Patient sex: M
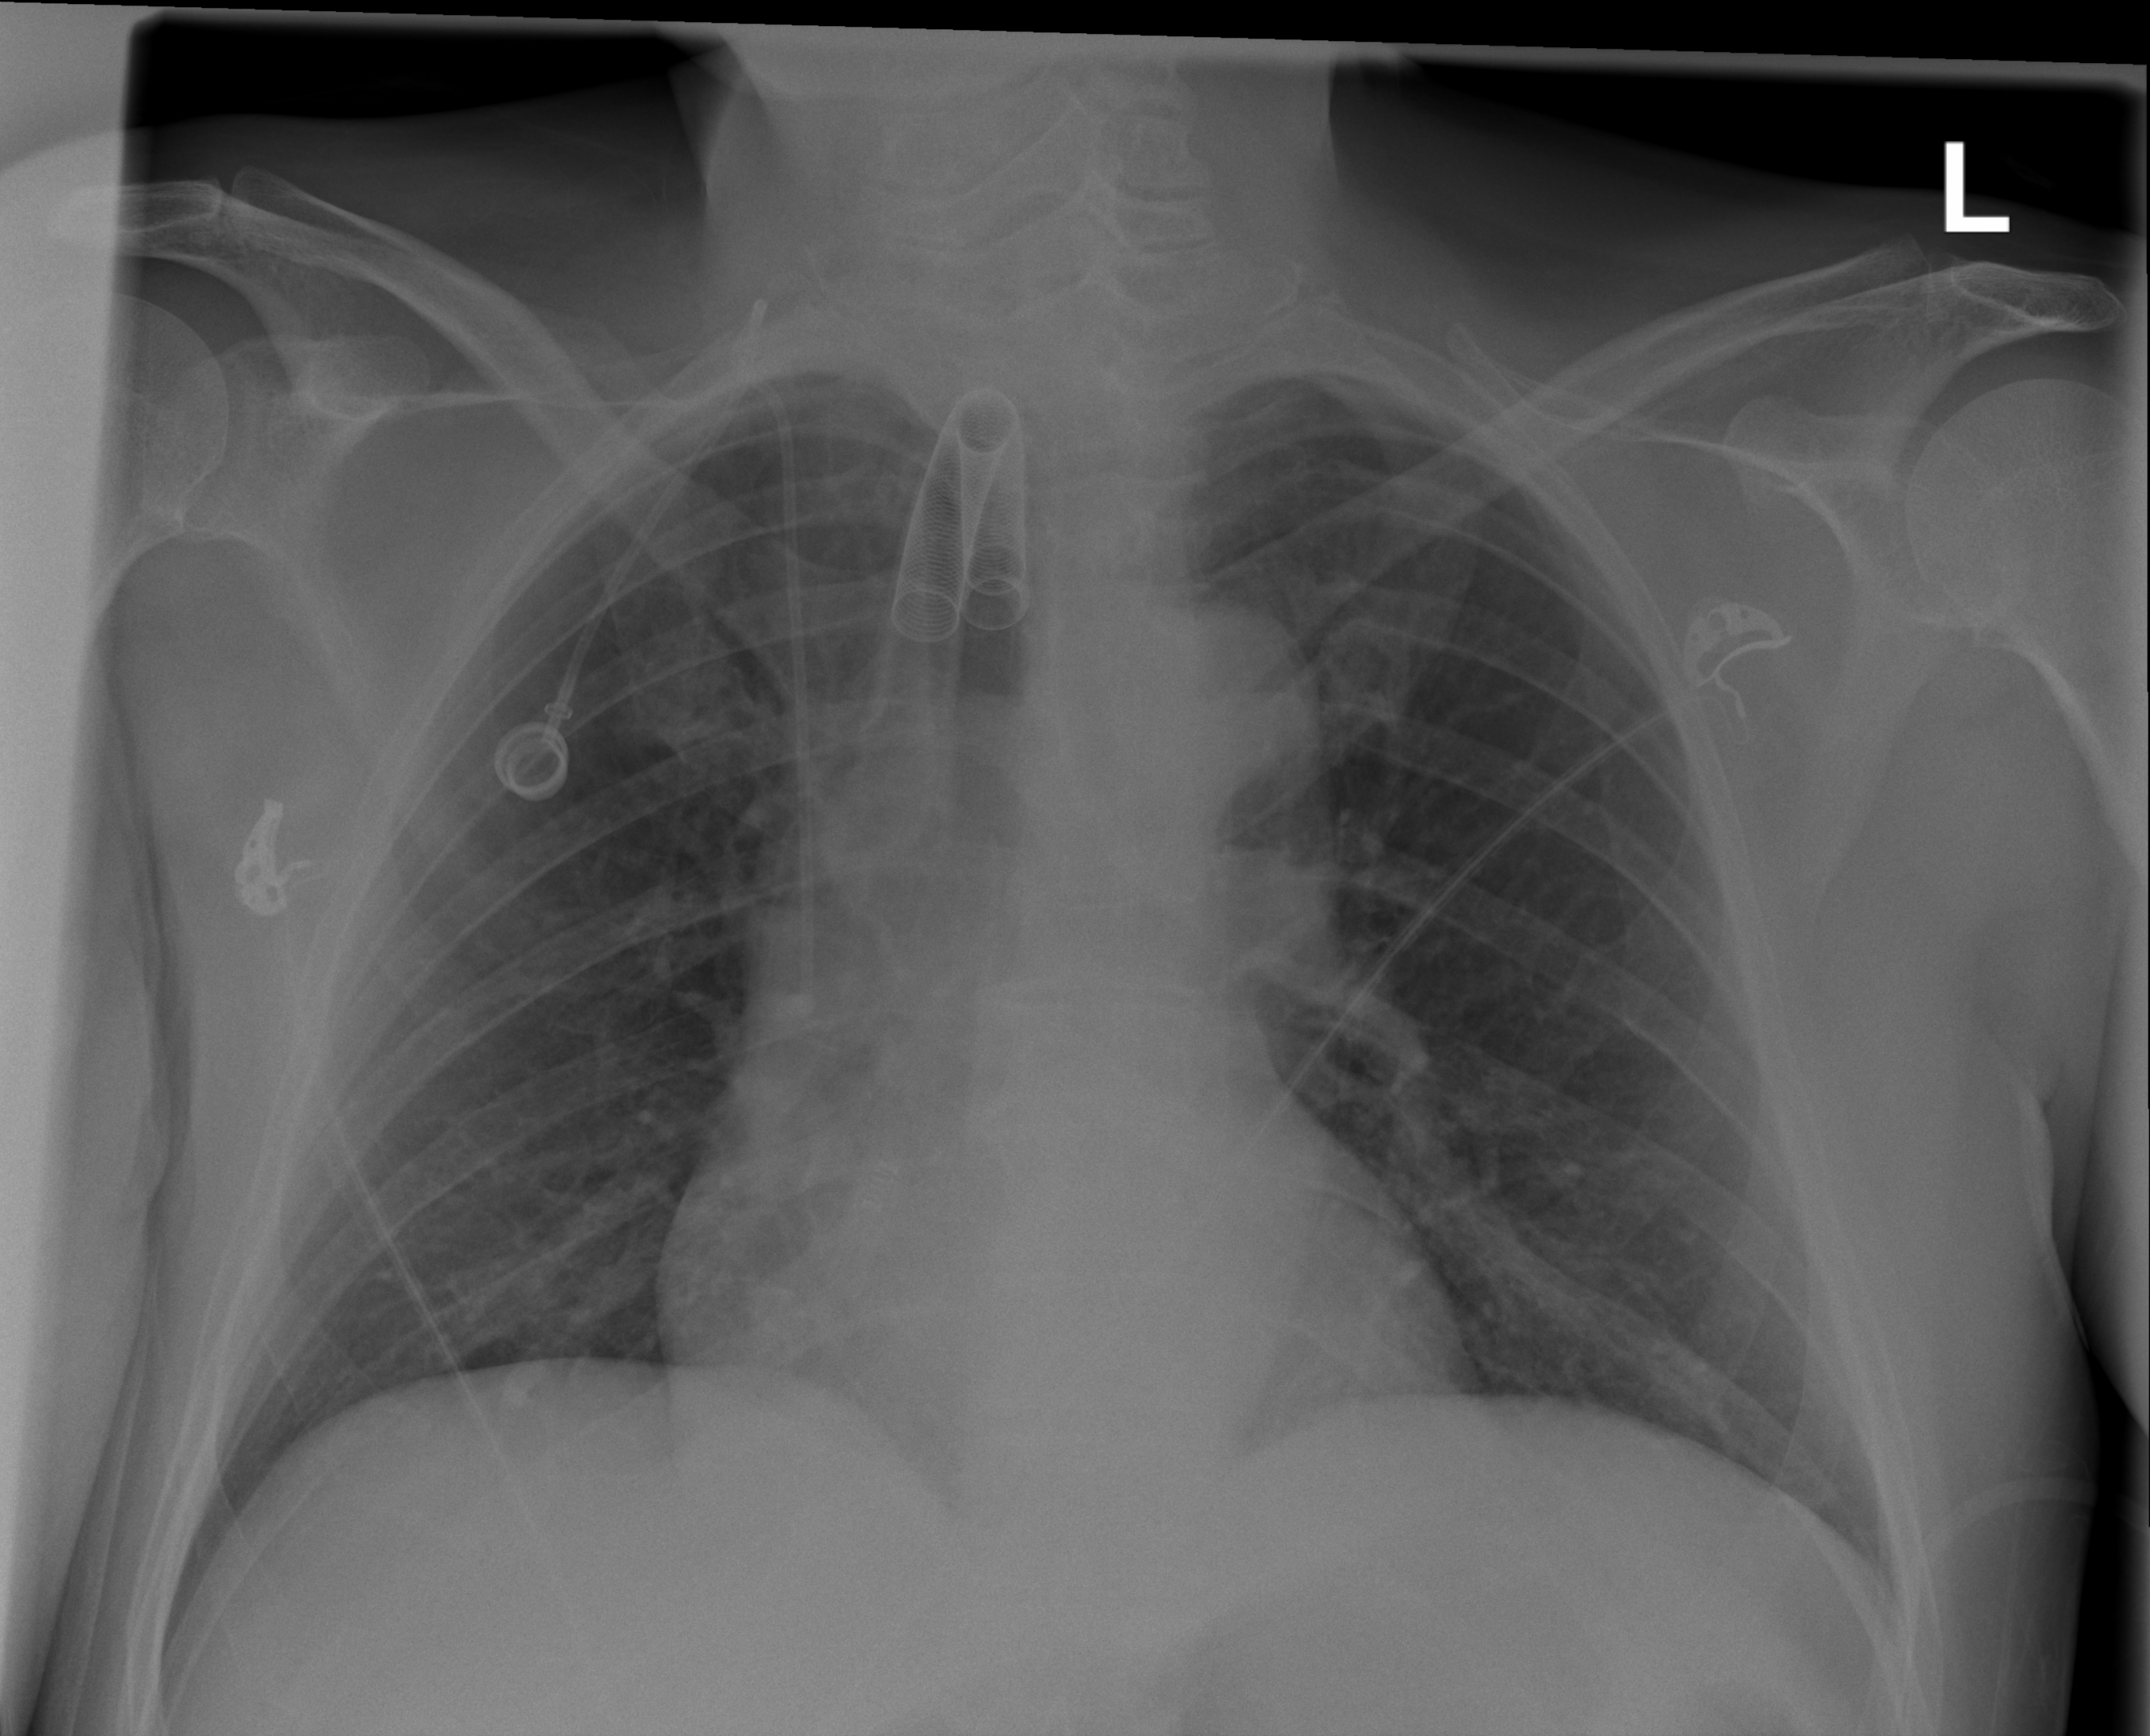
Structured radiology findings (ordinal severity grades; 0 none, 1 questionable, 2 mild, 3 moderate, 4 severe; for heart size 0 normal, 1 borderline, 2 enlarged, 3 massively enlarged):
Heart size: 1
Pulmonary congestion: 0
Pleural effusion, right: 0
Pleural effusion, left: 0
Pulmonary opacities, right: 0
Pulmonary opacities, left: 0
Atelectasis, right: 1
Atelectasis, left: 1